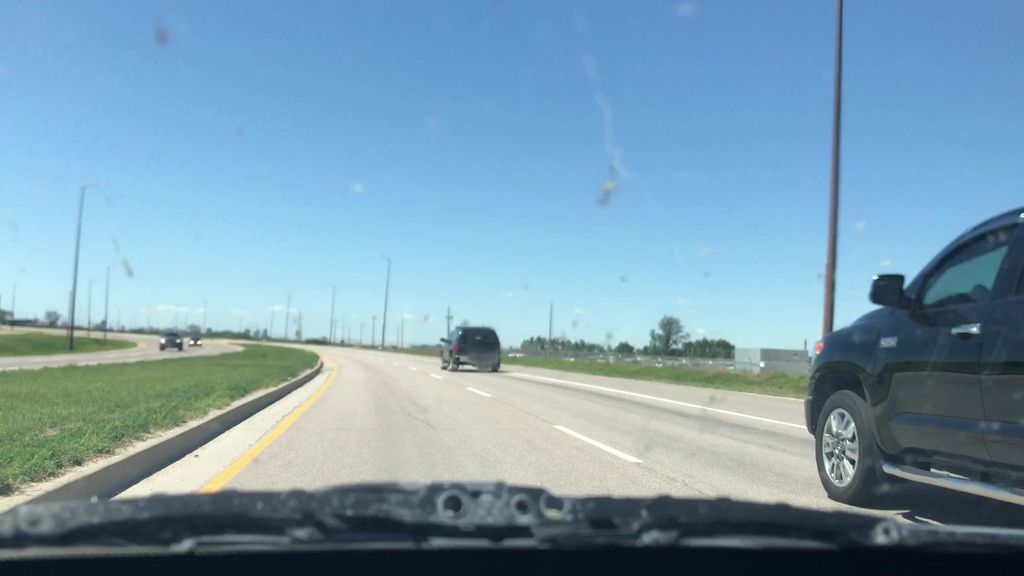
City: winnipeg